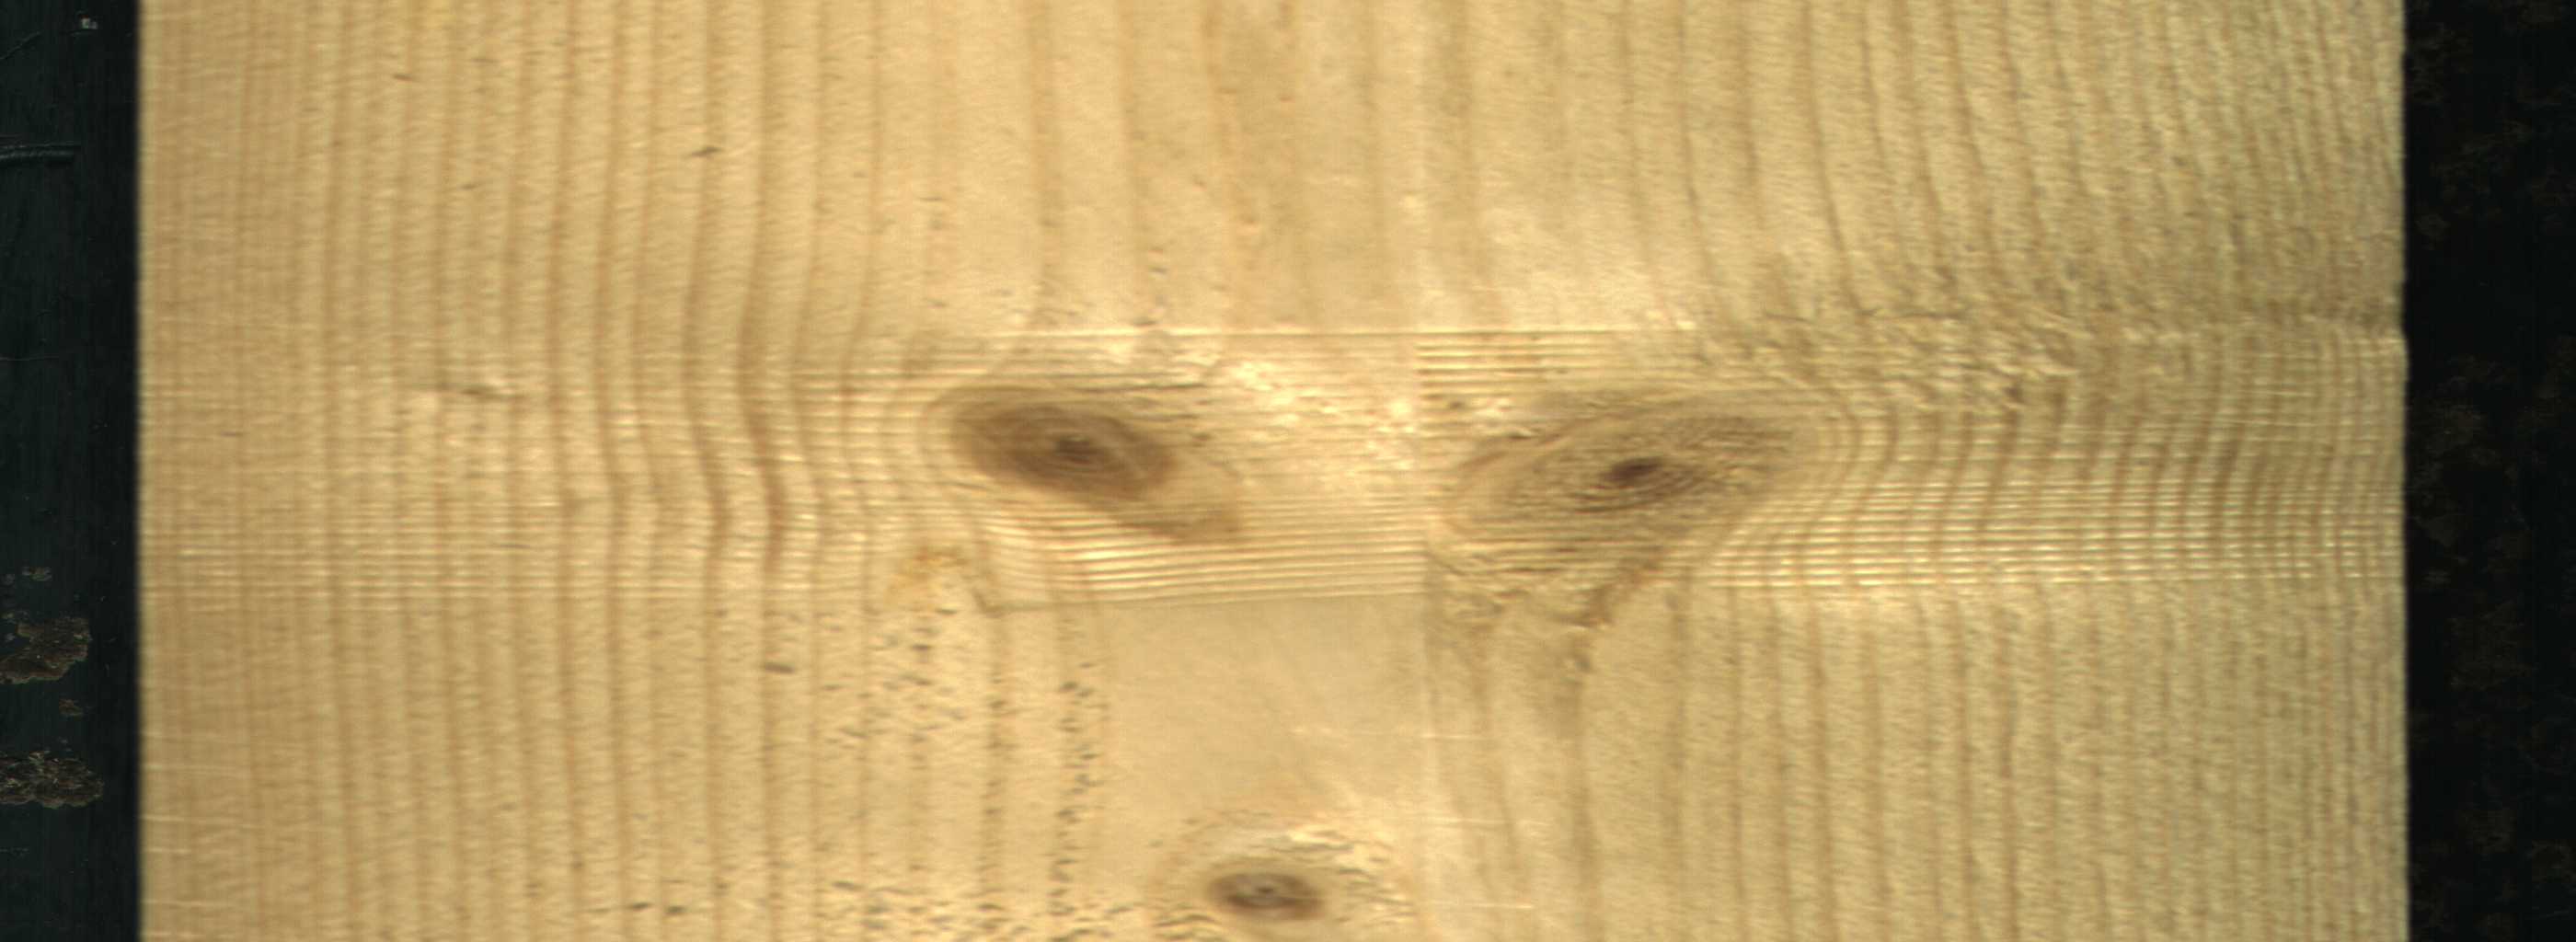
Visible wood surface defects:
Live_Knot
Live_Knot
Live_Knot